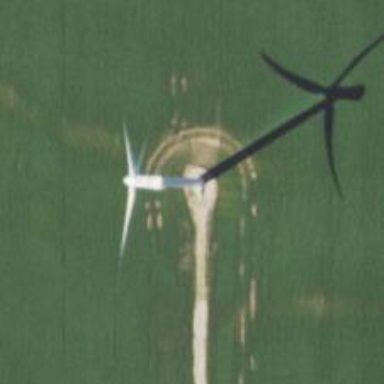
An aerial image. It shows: Wind generator in the form of horizontal axis wind turbine.